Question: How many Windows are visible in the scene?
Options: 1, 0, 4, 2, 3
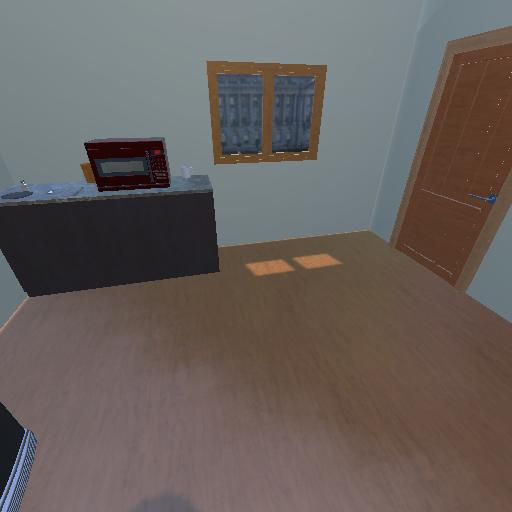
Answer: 1